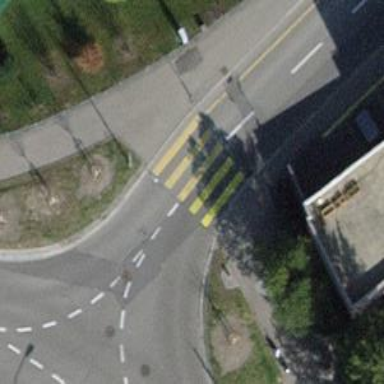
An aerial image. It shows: Uncontrolled zebra crossing on the road.